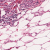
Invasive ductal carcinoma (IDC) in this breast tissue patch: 1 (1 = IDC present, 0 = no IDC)